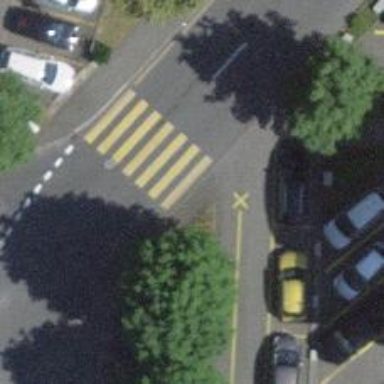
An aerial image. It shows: Kerb serving as barrier.